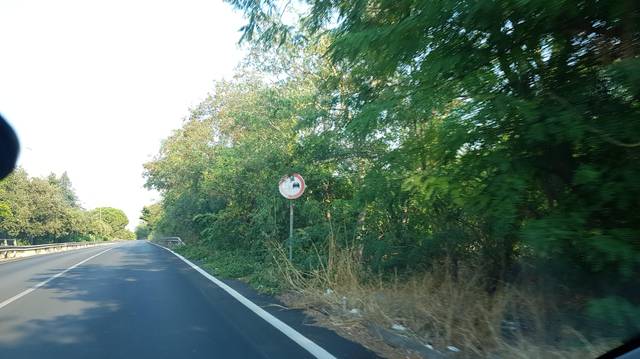
Region: Italy
Coordinates: 40.621, 17.931